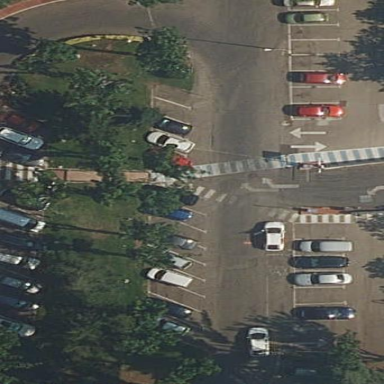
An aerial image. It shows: Concrete parking aisle as service road.